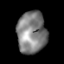
Tissue: lung
Cell type: Epithelial cells
Senescence score: 0.2361
Nuclear area (px): 1208
Mean DAPI intensity: 128.07